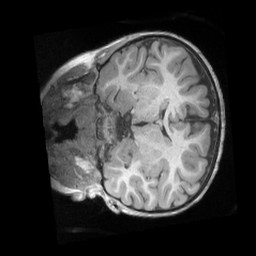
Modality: T1w
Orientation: coronal
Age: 4
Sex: male
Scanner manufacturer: siemens
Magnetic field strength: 3 T
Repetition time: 2.53 s
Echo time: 0.00164 s